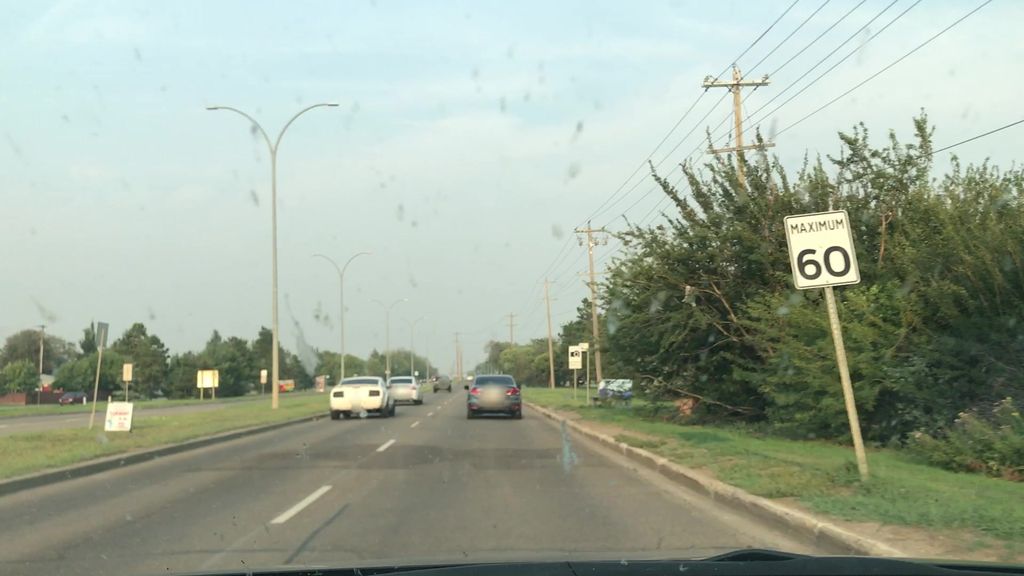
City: edmonton